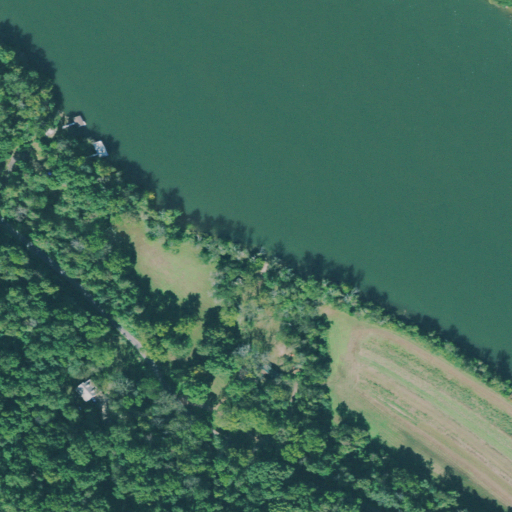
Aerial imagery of bar in Tennessee named Tumbling Shoals containing open water, deciduous forest, pasture, open development, grassland, and low intensity development